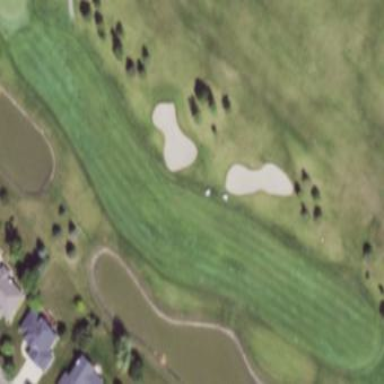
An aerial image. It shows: Golf fairway in the image.